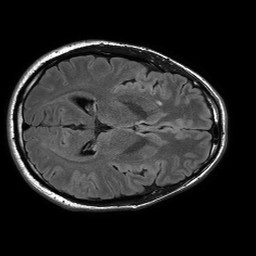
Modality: FLAIR
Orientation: axial
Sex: male
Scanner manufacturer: philips
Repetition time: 11 s
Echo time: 0.125 s